Field crop: maize
Growth stage: 2
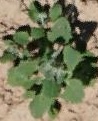
Species: chenopodium